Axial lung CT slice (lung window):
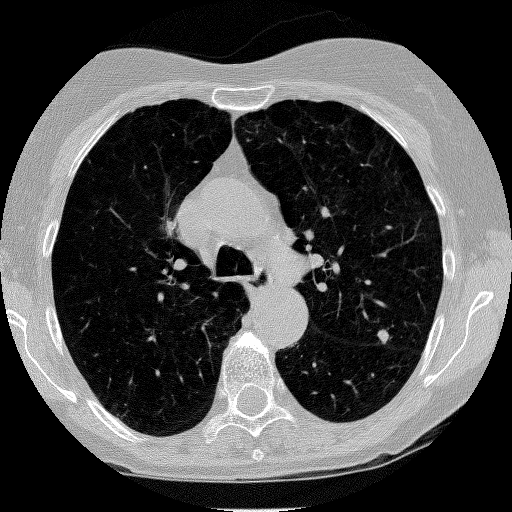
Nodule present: yes
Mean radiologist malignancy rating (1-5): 3